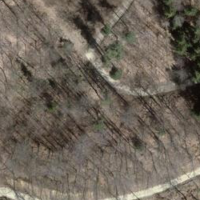
EUNIS habitat code: 41
Species observed at this site:
Vincetoxicum hirundinaria